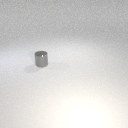
small gray metal cylinder